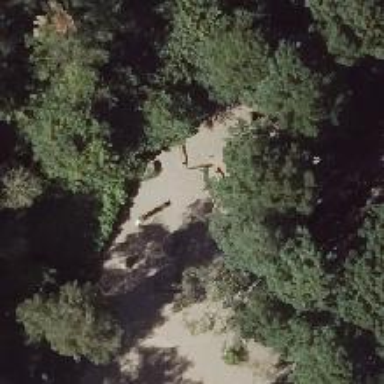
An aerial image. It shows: Playground featuring slide.